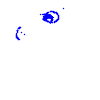
Particle: kaon